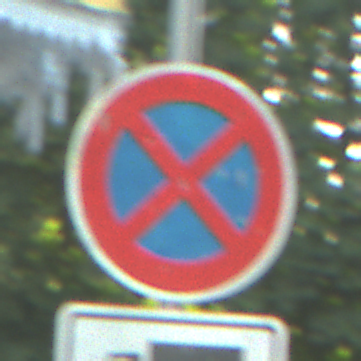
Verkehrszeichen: AbsolutesHalteverbot
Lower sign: MehrspurigeFahrzeugeFrei3
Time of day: SunriseSunset
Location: Outdoor (Suburban)
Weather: PartlyCloudy
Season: NotSpecified
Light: Natural